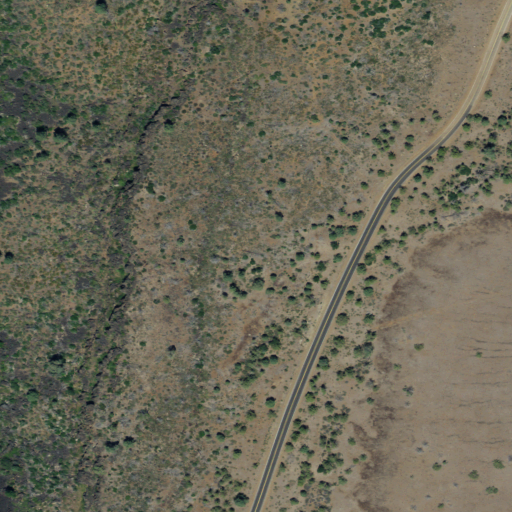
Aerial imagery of mountain in California named Sixmile Hill containing shrub, evergreen forest, grassland, and open development